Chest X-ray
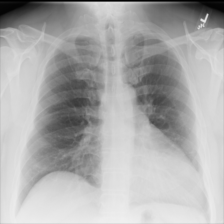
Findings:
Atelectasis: negative
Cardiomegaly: negative
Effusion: negative
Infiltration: negative
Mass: negative
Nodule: negative
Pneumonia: negative
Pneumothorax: negative
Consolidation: negative
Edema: negative
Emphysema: negative
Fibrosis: negative
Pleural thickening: negative
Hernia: negative